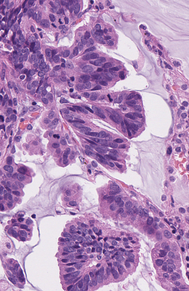
Tumor epithelial tissue: yes
Tumor-associated stroma tissue: no
Normal tissue: no